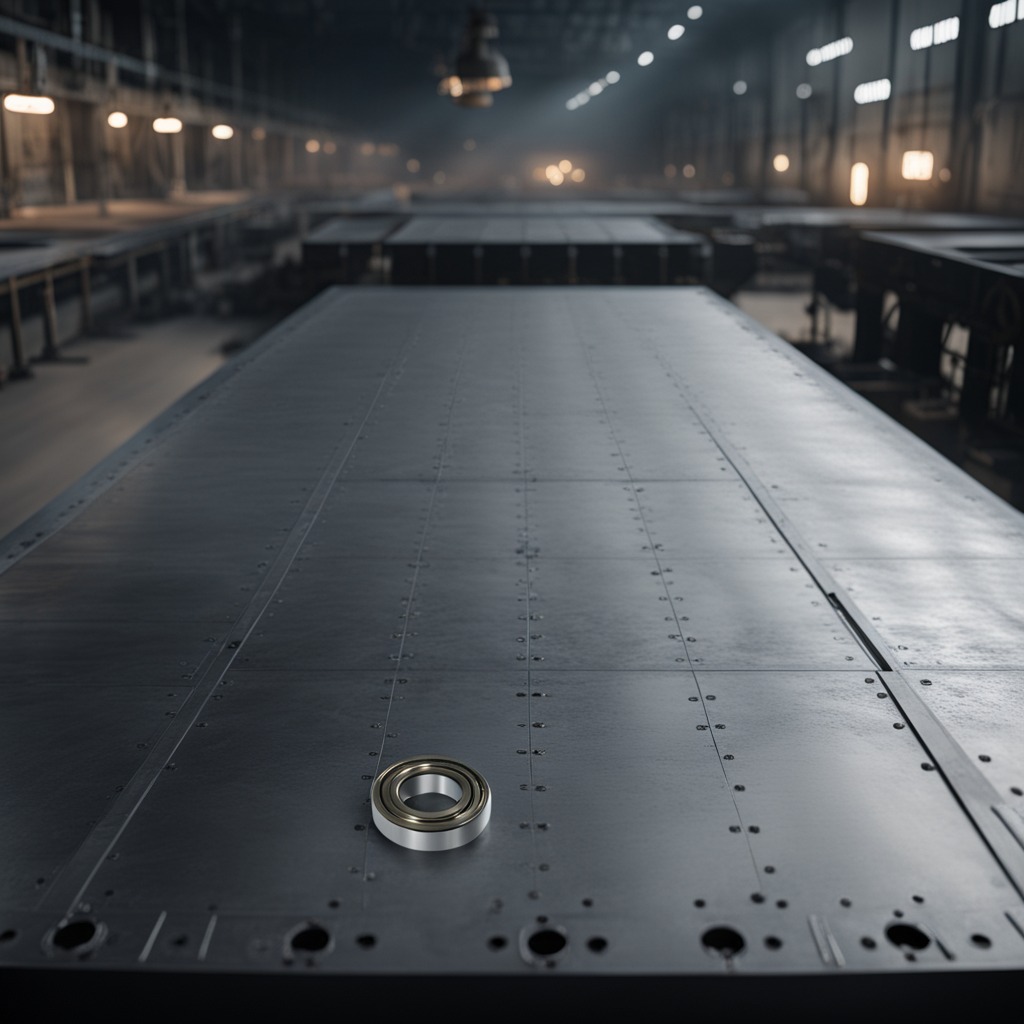
A metal ball bearing is lying on the cold steel table in a mining workshop.